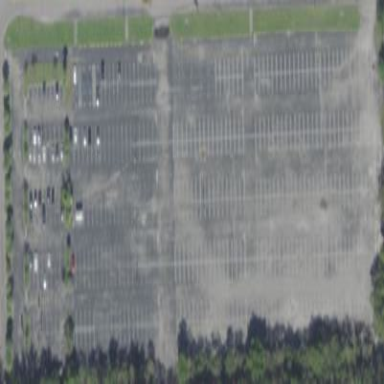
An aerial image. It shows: Parking area.